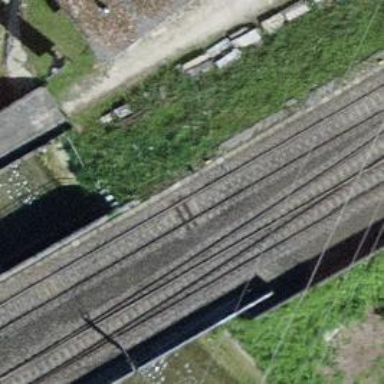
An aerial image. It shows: Railway bridge with one track and electrified contact line. It serves as siding.